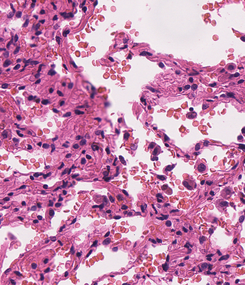
Tumor epithelial tissue: no
Tumor-associated stroma tissue: no
Normal tissue: yes